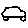
Label: car